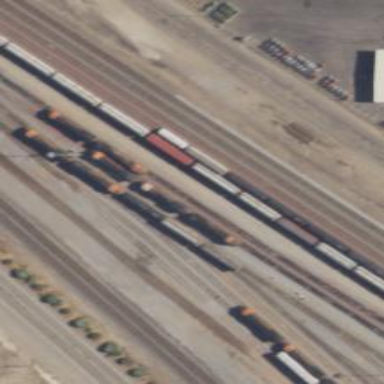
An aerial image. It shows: Railway yard used for servicing trains.